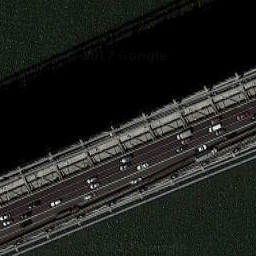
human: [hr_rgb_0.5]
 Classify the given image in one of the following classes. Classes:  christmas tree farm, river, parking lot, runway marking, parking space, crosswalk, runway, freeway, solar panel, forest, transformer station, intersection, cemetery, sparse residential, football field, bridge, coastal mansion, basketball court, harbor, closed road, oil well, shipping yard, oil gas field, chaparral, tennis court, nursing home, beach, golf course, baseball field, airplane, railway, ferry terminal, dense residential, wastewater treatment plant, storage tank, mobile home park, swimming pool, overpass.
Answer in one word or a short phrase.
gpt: bridge